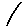
Label: line